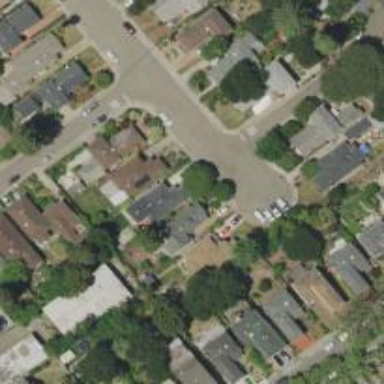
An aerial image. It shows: Residential road with separate sidewalk.